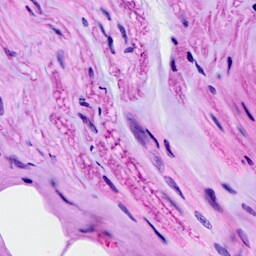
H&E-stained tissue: Breast